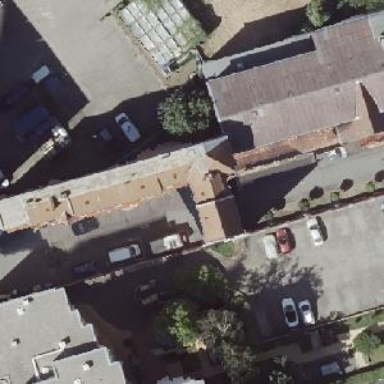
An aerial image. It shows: Residential building.